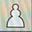
Piece: wP